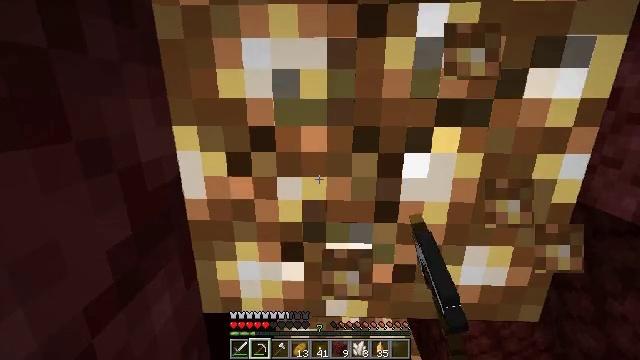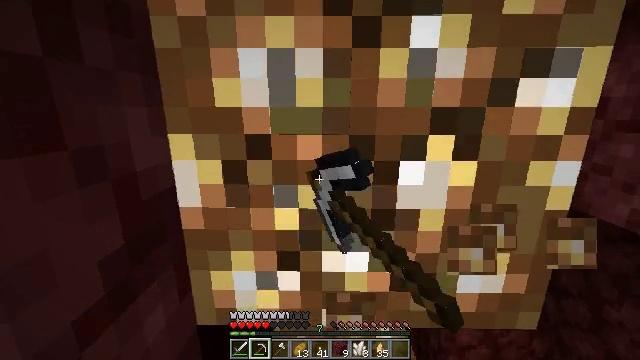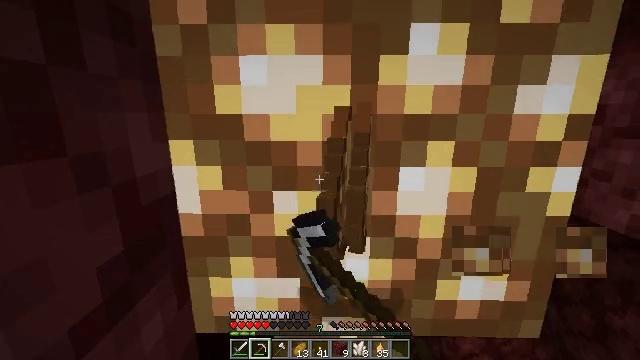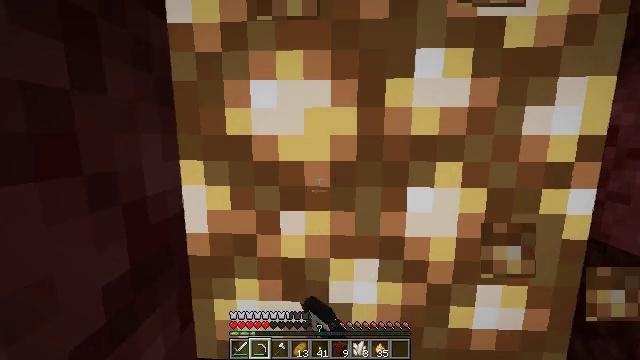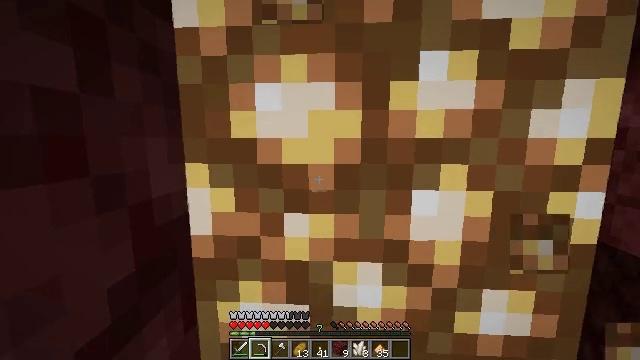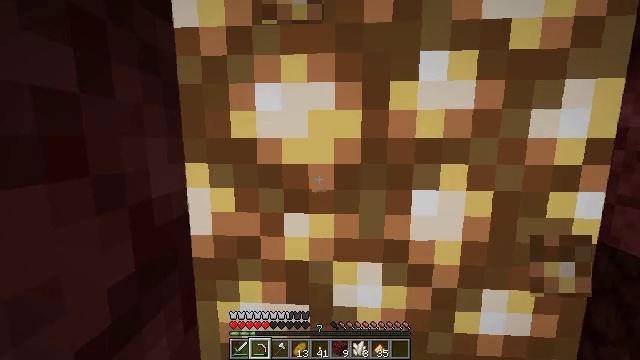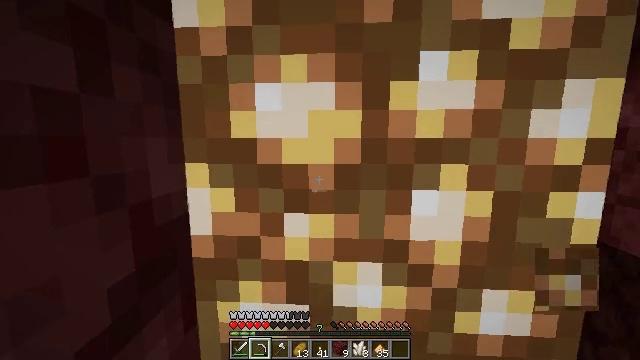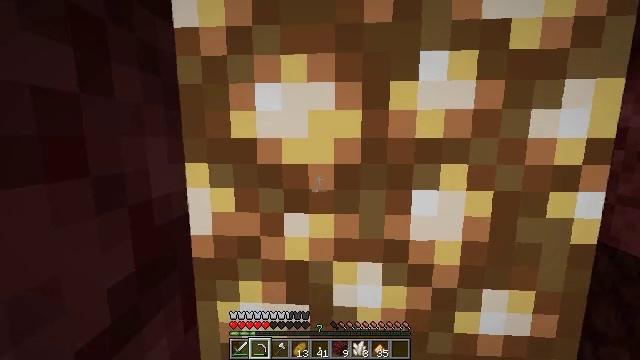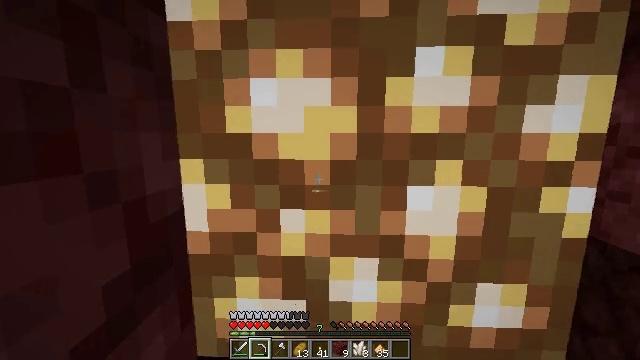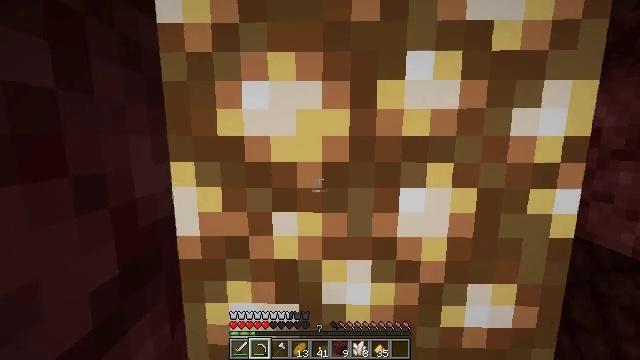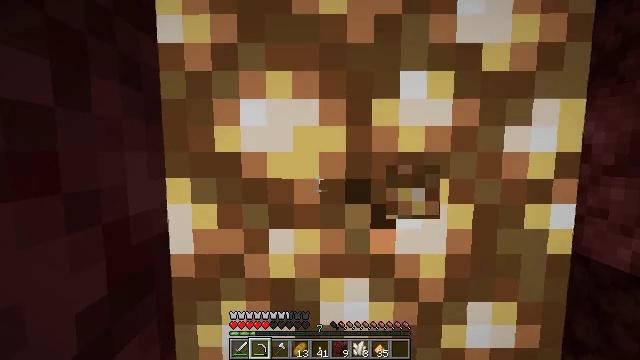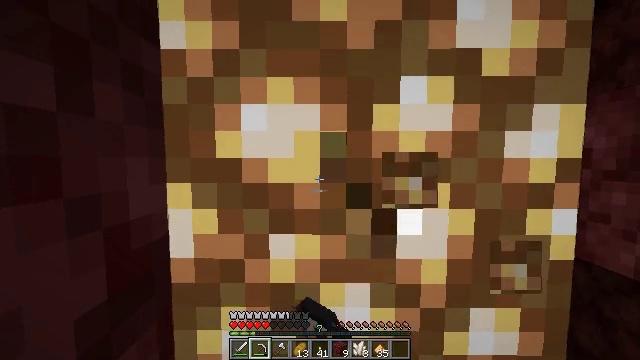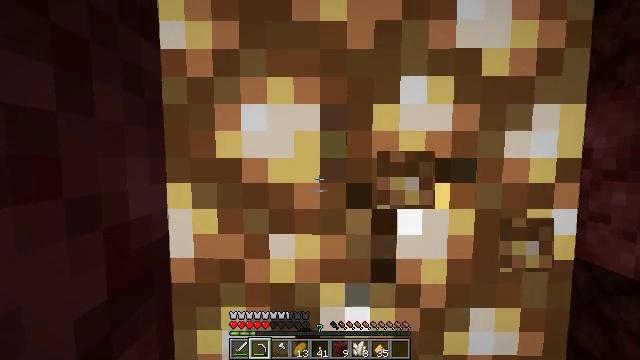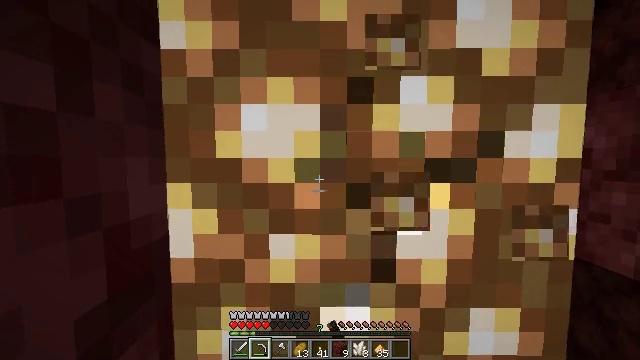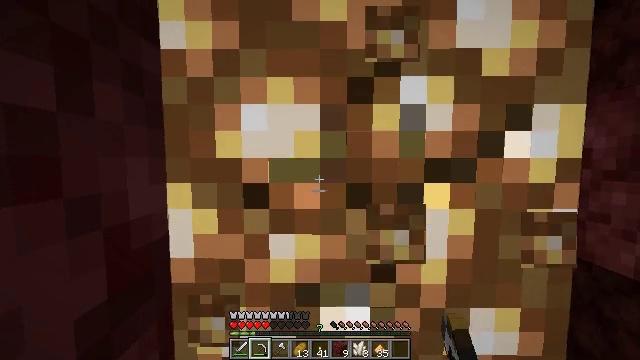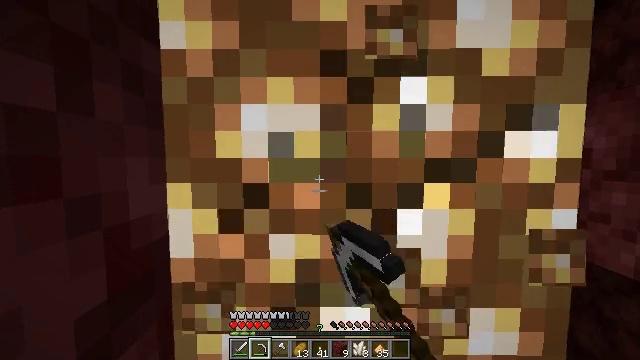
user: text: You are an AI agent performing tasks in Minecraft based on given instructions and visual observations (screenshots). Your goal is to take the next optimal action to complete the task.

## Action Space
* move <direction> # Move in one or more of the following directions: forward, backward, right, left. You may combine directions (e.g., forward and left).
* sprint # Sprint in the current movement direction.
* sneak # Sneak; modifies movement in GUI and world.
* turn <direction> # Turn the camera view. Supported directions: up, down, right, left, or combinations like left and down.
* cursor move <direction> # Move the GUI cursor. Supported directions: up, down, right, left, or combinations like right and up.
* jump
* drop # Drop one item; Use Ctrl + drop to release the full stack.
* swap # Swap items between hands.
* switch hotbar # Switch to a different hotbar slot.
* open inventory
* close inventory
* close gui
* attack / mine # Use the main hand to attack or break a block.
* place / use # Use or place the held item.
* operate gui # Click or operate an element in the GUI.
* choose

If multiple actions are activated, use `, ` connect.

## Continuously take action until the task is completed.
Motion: motion action
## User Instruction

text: Collect glowstone blocks for lighting.
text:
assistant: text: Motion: turn up, attack / mine
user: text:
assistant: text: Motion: turn up
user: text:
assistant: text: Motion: turn left and up
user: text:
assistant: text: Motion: no_op
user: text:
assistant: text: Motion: no_op
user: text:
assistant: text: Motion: no_op
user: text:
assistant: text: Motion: no_op
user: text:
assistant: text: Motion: no_op
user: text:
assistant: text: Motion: turn right
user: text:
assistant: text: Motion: turn up, attack / mine
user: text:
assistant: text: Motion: turn up, attack / mine
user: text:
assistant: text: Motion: attack / mine
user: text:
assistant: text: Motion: attack / mine
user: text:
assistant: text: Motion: attack / mine
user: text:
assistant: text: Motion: attack / mine
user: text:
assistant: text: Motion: attack / mine
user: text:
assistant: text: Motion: attack / mine
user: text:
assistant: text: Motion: turn up, attack / mine
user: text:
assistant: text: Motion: no_op
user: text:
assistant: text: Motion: no_op
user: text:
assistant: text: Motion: no_op
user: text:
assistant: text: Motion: no_op
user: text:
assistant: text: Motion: no_op
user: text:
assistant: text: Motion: no_op
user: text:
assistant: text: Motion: no_op
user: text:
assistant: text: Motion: no_op
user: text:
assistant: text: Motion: no_op
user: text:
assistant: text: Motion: no_op
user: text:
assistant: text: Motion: no_op
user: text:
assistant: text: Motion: no_op